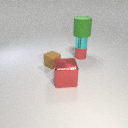
small brown rubber cube in front of small red rubber cylinder